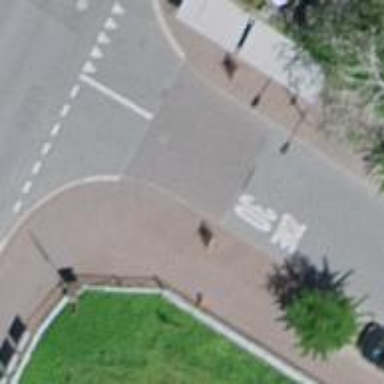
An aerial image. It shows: Marked zebra crossing on the road.